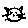
Label: cat